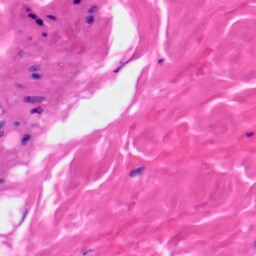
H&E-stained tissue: Skin